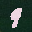
Label: 9